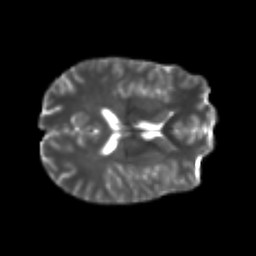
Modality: T2w
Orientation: axial
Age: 20
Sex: male
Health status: healthy
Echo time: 0.074 s